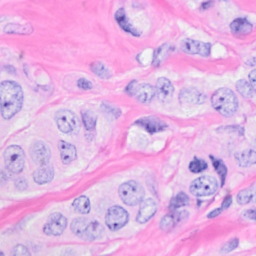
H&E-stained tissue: Breast